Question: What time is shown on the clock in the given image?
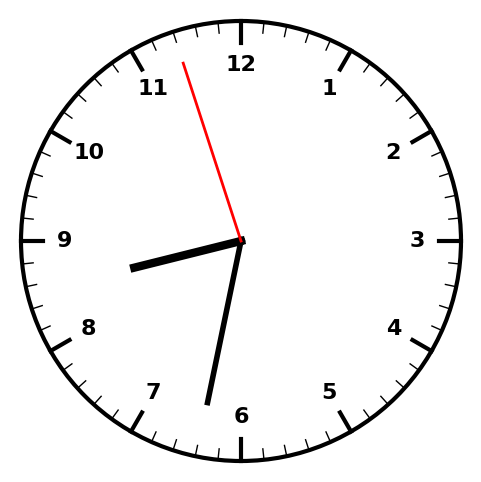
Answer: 08:31:57